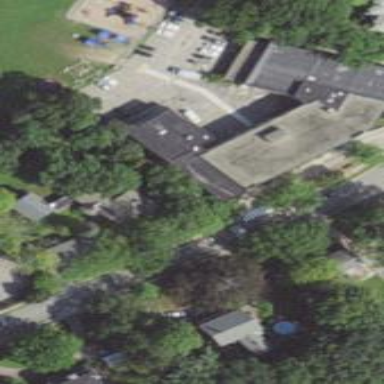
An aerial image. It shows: School building.